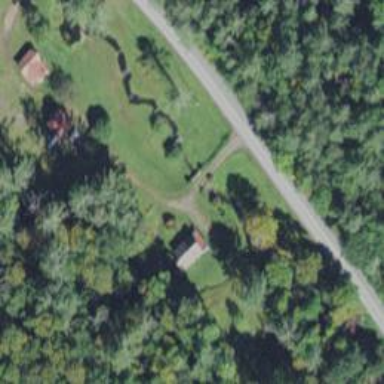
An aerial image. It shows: Driveway.